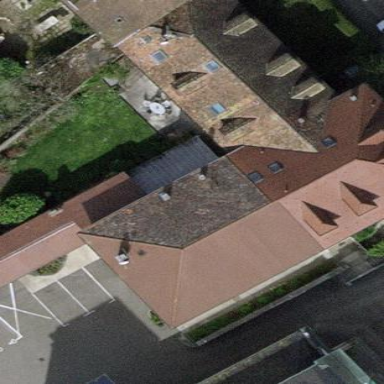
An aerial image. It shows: Chapel building.